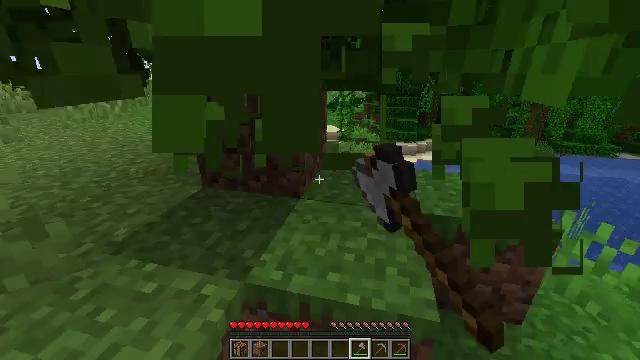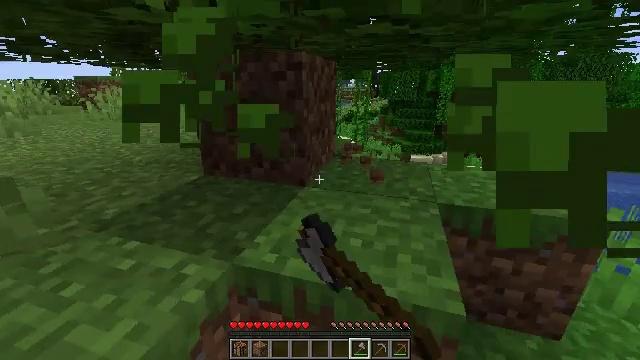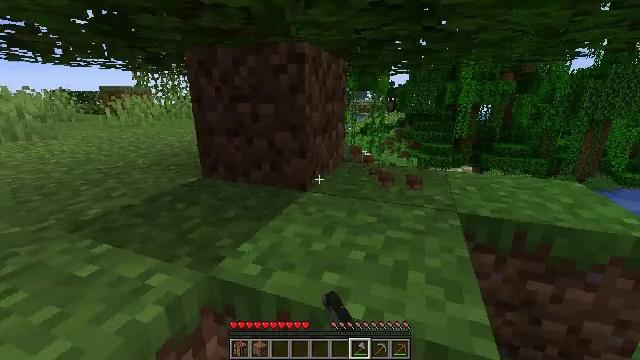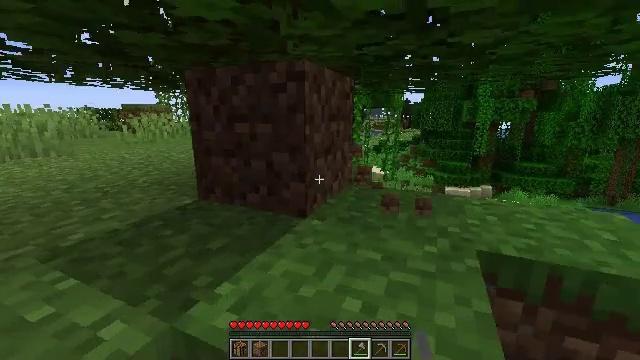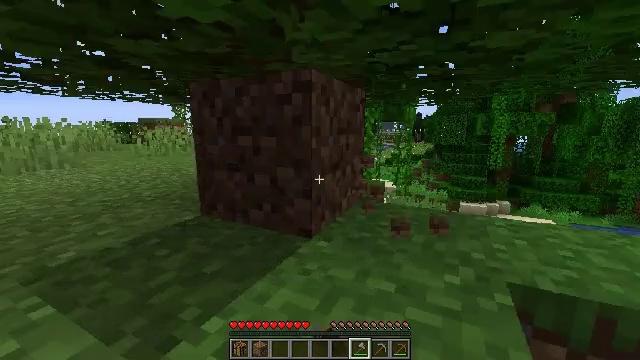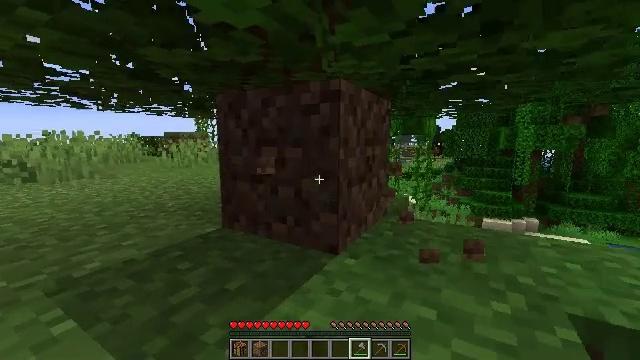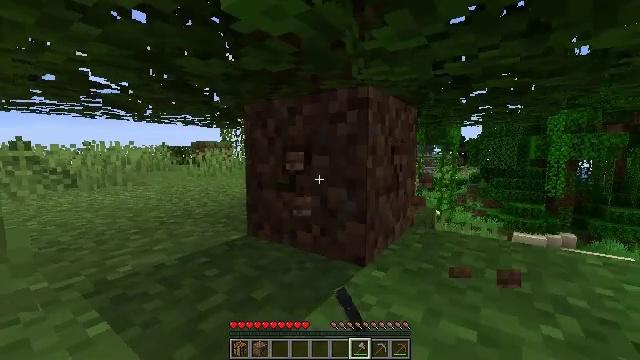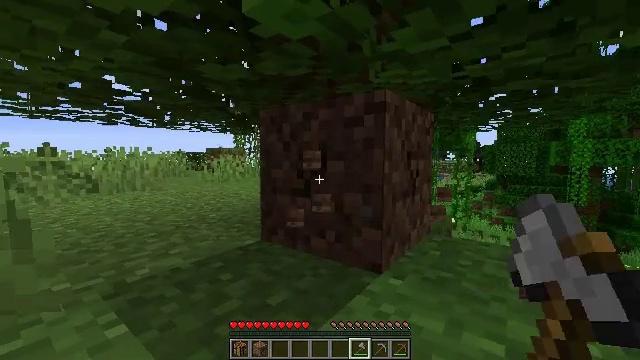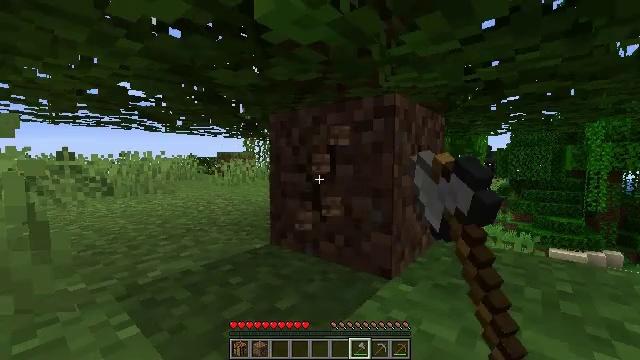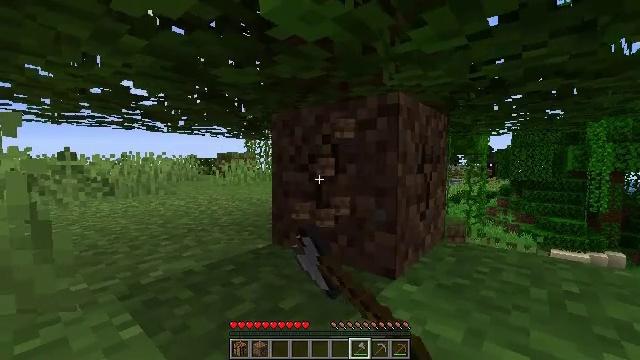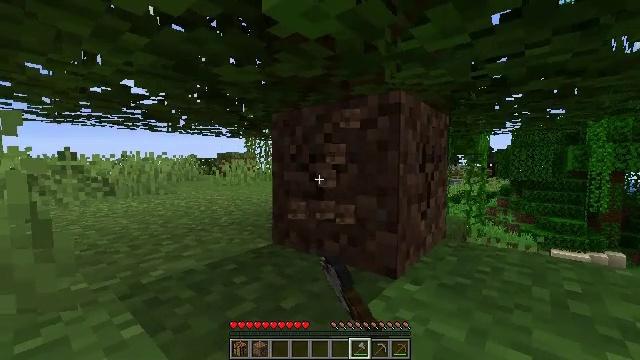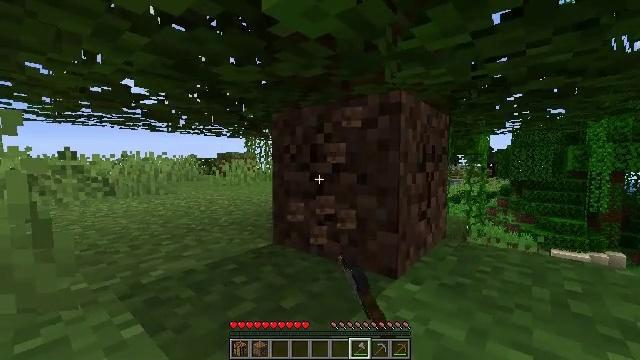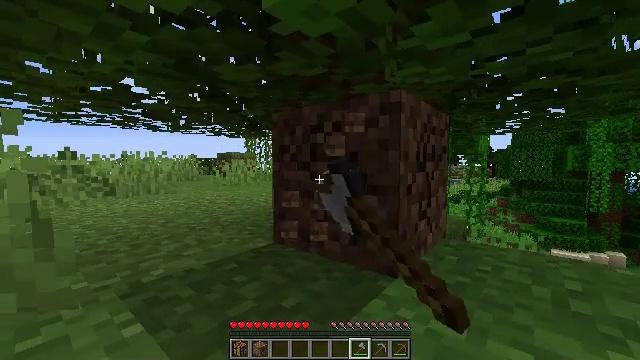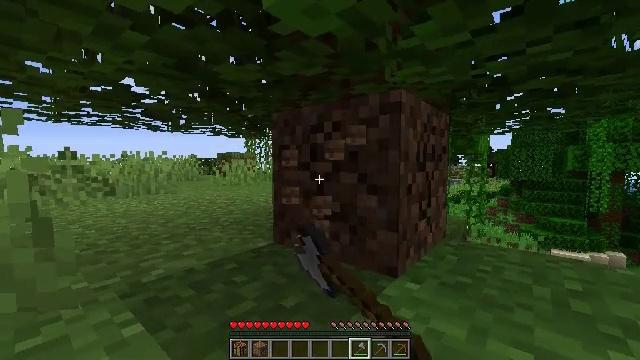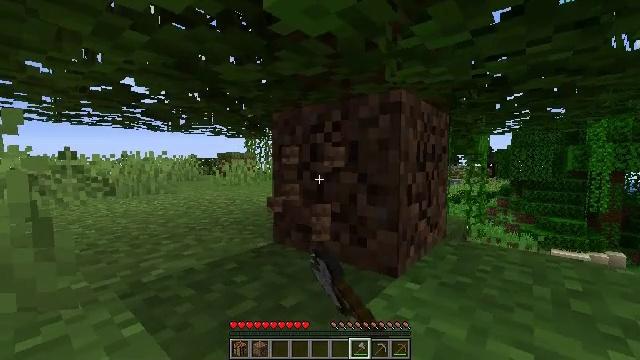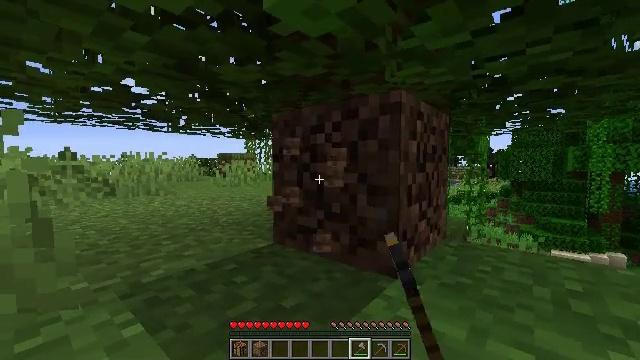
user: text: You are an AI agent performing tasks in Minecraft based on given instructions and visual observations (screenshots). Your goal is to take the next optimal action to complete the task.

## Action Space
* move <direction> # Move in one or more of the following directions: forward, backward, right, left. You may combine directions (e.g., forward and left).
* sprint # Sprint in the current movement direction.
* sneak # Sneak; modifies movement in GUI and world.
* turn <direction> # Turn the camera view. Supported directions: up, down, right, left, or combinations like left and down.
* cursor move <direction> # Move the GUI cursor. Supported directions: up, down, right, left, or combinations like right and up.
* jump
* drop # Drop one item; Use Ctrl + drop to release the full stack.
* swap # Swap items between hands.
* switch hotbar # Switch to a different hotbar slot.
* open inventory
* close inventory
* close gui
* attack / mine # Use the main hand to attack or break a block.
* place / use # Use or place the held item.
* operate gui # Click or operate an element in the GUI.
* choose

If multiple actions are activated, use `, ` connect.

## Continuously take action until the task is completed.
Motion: motion action
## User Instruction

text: Collect dirt by holding left button.
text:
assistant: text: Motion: move forward and move right, turn left and up, attack / mine
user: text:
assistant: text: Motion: move forward and move right, turn left and up, attack / mine
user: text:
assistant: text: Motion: move forward, turn left and up, attack / mine
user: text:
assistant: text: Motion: move forward, turn left and up, attack / mine
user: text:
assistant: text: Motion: move forward, turn left and up, attack / mine
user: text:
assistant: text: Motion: turn left and up, attack / mine
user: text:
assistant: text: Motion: turn left and up, attack / mine
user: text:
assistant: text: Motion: turn left, attack / mine
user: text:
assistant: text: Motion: attack / mine
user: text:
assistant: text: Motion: attack / mine
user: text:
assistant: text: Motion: attack / mine
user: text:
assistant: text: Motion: attack / mine
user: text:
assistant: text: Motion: attack / mine
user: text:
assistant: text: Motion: attack / mine
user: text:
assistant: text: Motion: attack / mine
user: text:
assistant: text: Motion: turn up, attack / mine
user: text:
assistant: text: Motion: turn right and up, attack / mine
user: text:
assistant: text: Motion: move right, attack / mine
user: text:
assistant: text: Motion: move right, attack / mine
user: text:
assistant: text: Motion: move right, attack / mine
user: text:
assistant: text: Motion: move right, turn left and up, attack / mine
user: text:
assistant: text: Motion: move right, turn left and up, attack / mine
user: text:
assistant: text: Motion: attack / mine